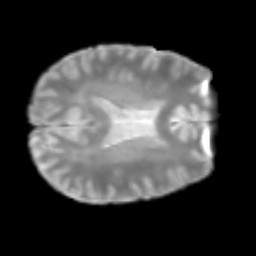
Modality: T2w
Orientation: axial
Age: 20
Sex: male
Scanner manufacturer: siemens
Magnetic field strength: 3 T
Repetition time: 2.3 s
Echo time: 0.085 s